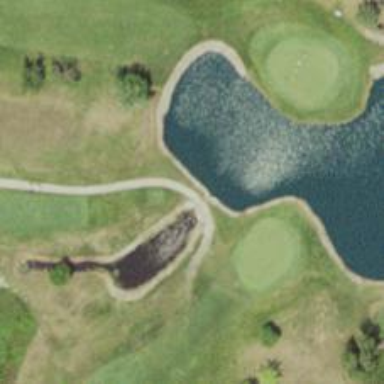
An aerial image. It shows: Path for both roads and golfers.